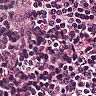
Metastatic tissue present: no